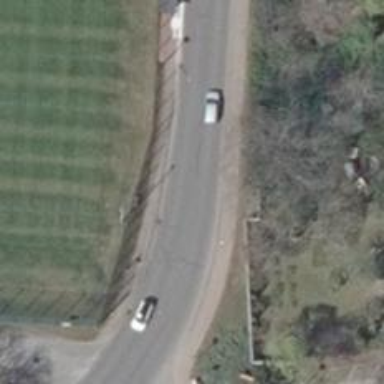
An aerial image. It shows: Tertiary road with asphalt surface and sidewalk on the left.